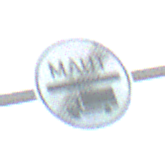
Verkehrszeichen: EndeMautpflicht
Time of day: SunriseSunset
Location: Outdoor (Beach)
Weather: Clear
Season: NotSpecified
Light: Natural